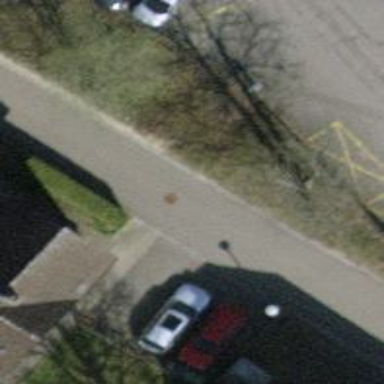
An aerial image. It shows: Bicycle parking area.